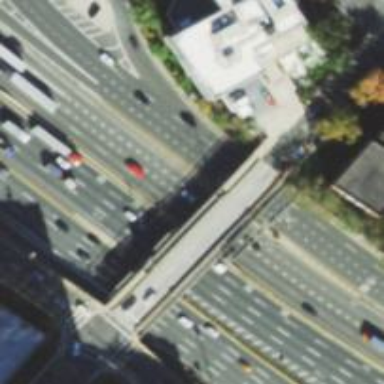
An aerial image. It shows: Motorway junction.